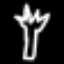
Label: fork